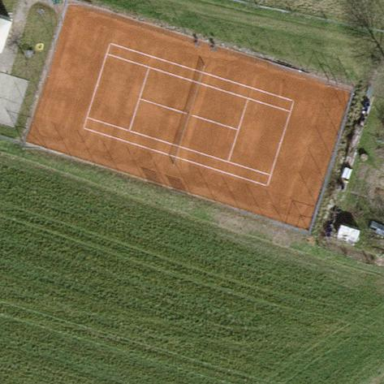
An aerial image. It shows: Tennis court on pitch designated for leisure land.